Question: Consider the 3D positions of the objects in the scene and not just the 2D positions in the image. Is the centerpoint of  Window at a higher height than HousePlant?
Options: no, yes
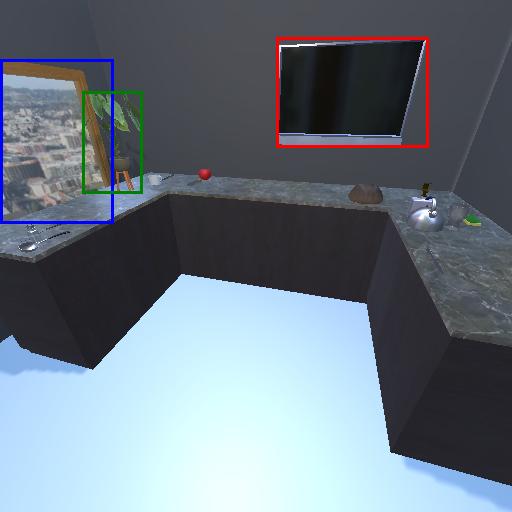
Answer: no